Aerial crown-view tile of a tropical tree (Barro Colorado Island, Panama), acquired 20240716:
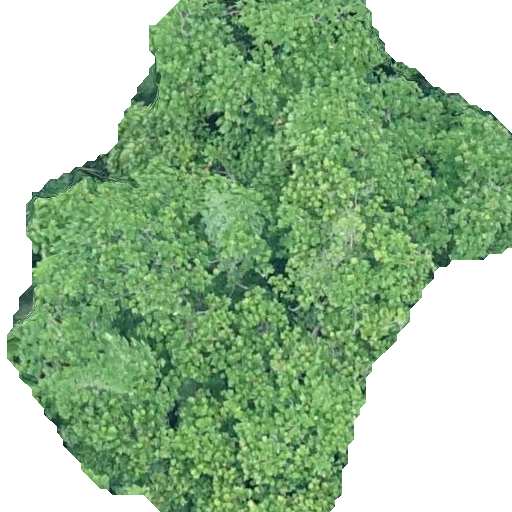
Species: Anacardium excelsum
GBIF accepted scientific name: Anacardium excelsum
Crown area: 294.797 m²